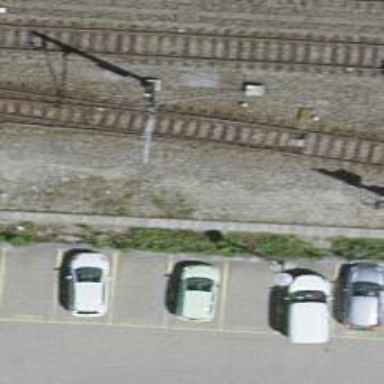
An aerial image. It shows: Siding railway track with electrified contact line.